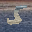
Label: 5